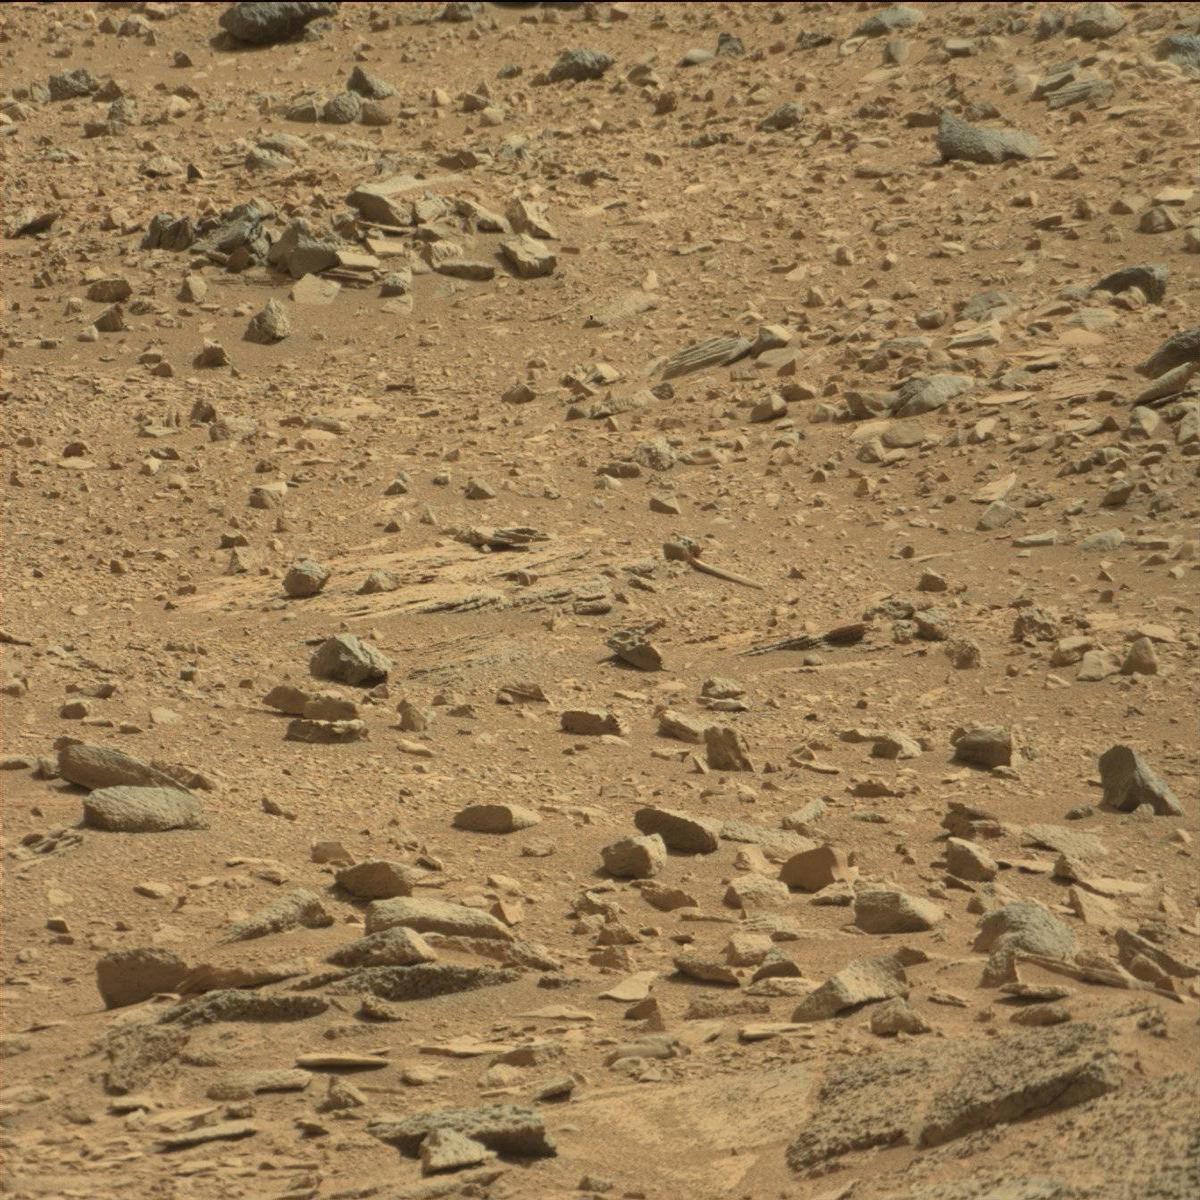
Terrain classes present: Bedrock, Rock, Sand / Soil